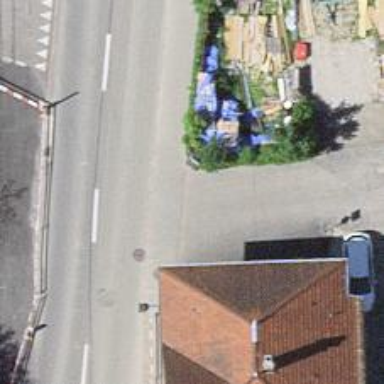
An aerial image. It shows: Bus stop with platform for public transport.